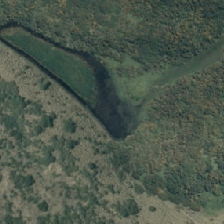
Land cover: grose_broom